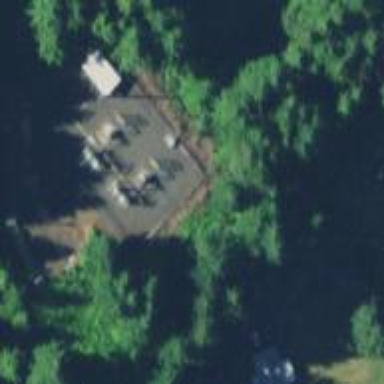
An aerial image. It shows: Outdoor substation for power distribution.